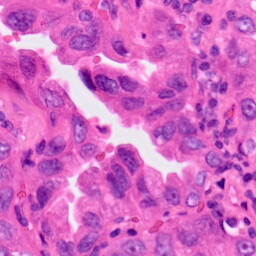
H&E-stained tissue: Lung